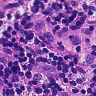
Metastatic tissue present: no